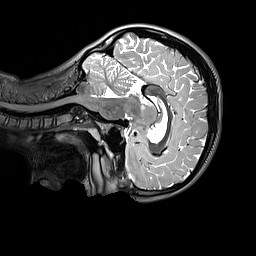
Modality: T2w
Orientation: sagittal
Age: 10
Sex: female
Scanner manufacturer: siemens
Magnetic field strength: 3 T
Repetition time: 3.2 s
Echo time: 0.408 s